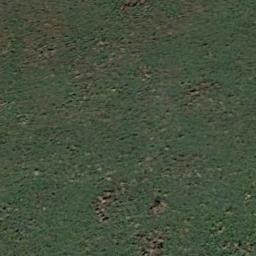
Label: meadow